Field crop: maize
Growth stage: 1
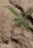
Species: atriplex